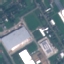
Land use / land cover: Industrial